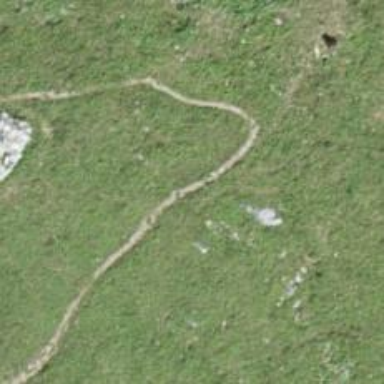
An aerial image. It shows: Path.